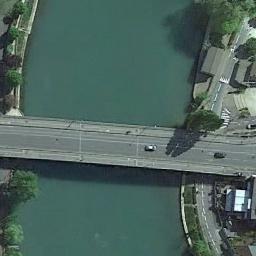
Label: bridge